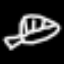
Label: leaf